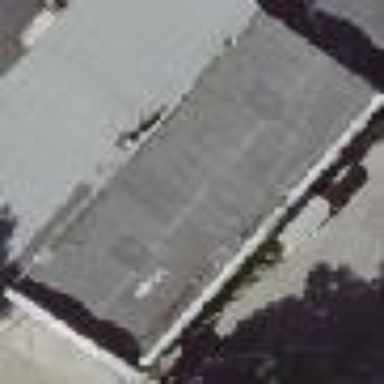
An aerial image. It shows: Building that is nightclub.